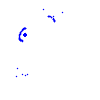
Particle: proton